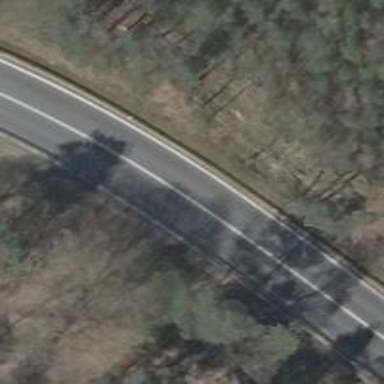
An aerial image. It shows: Asphalt motorway link.